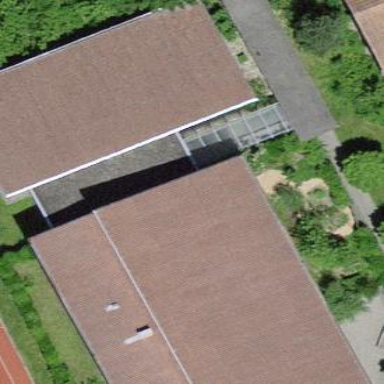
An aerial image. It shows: School building.